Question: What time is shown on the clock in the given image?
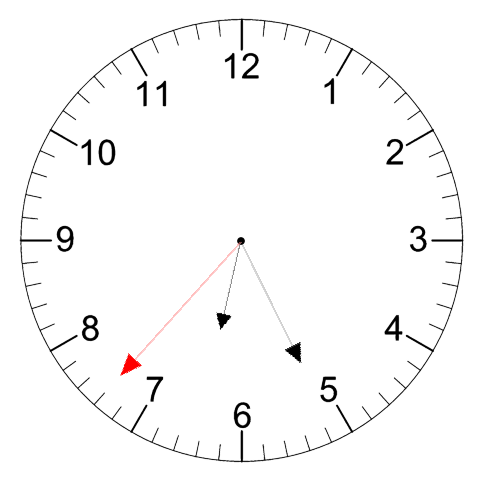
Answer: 06:25:37